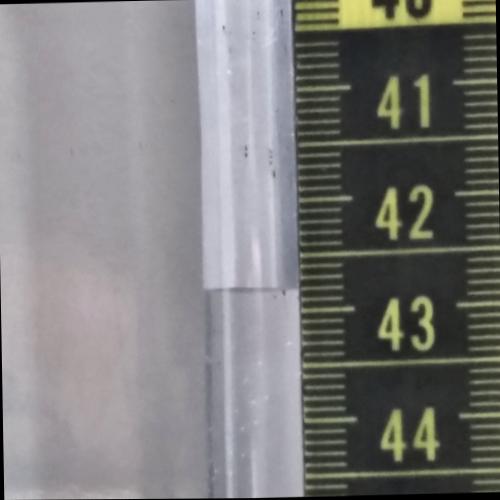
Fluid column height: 42.8 cm